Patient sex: M
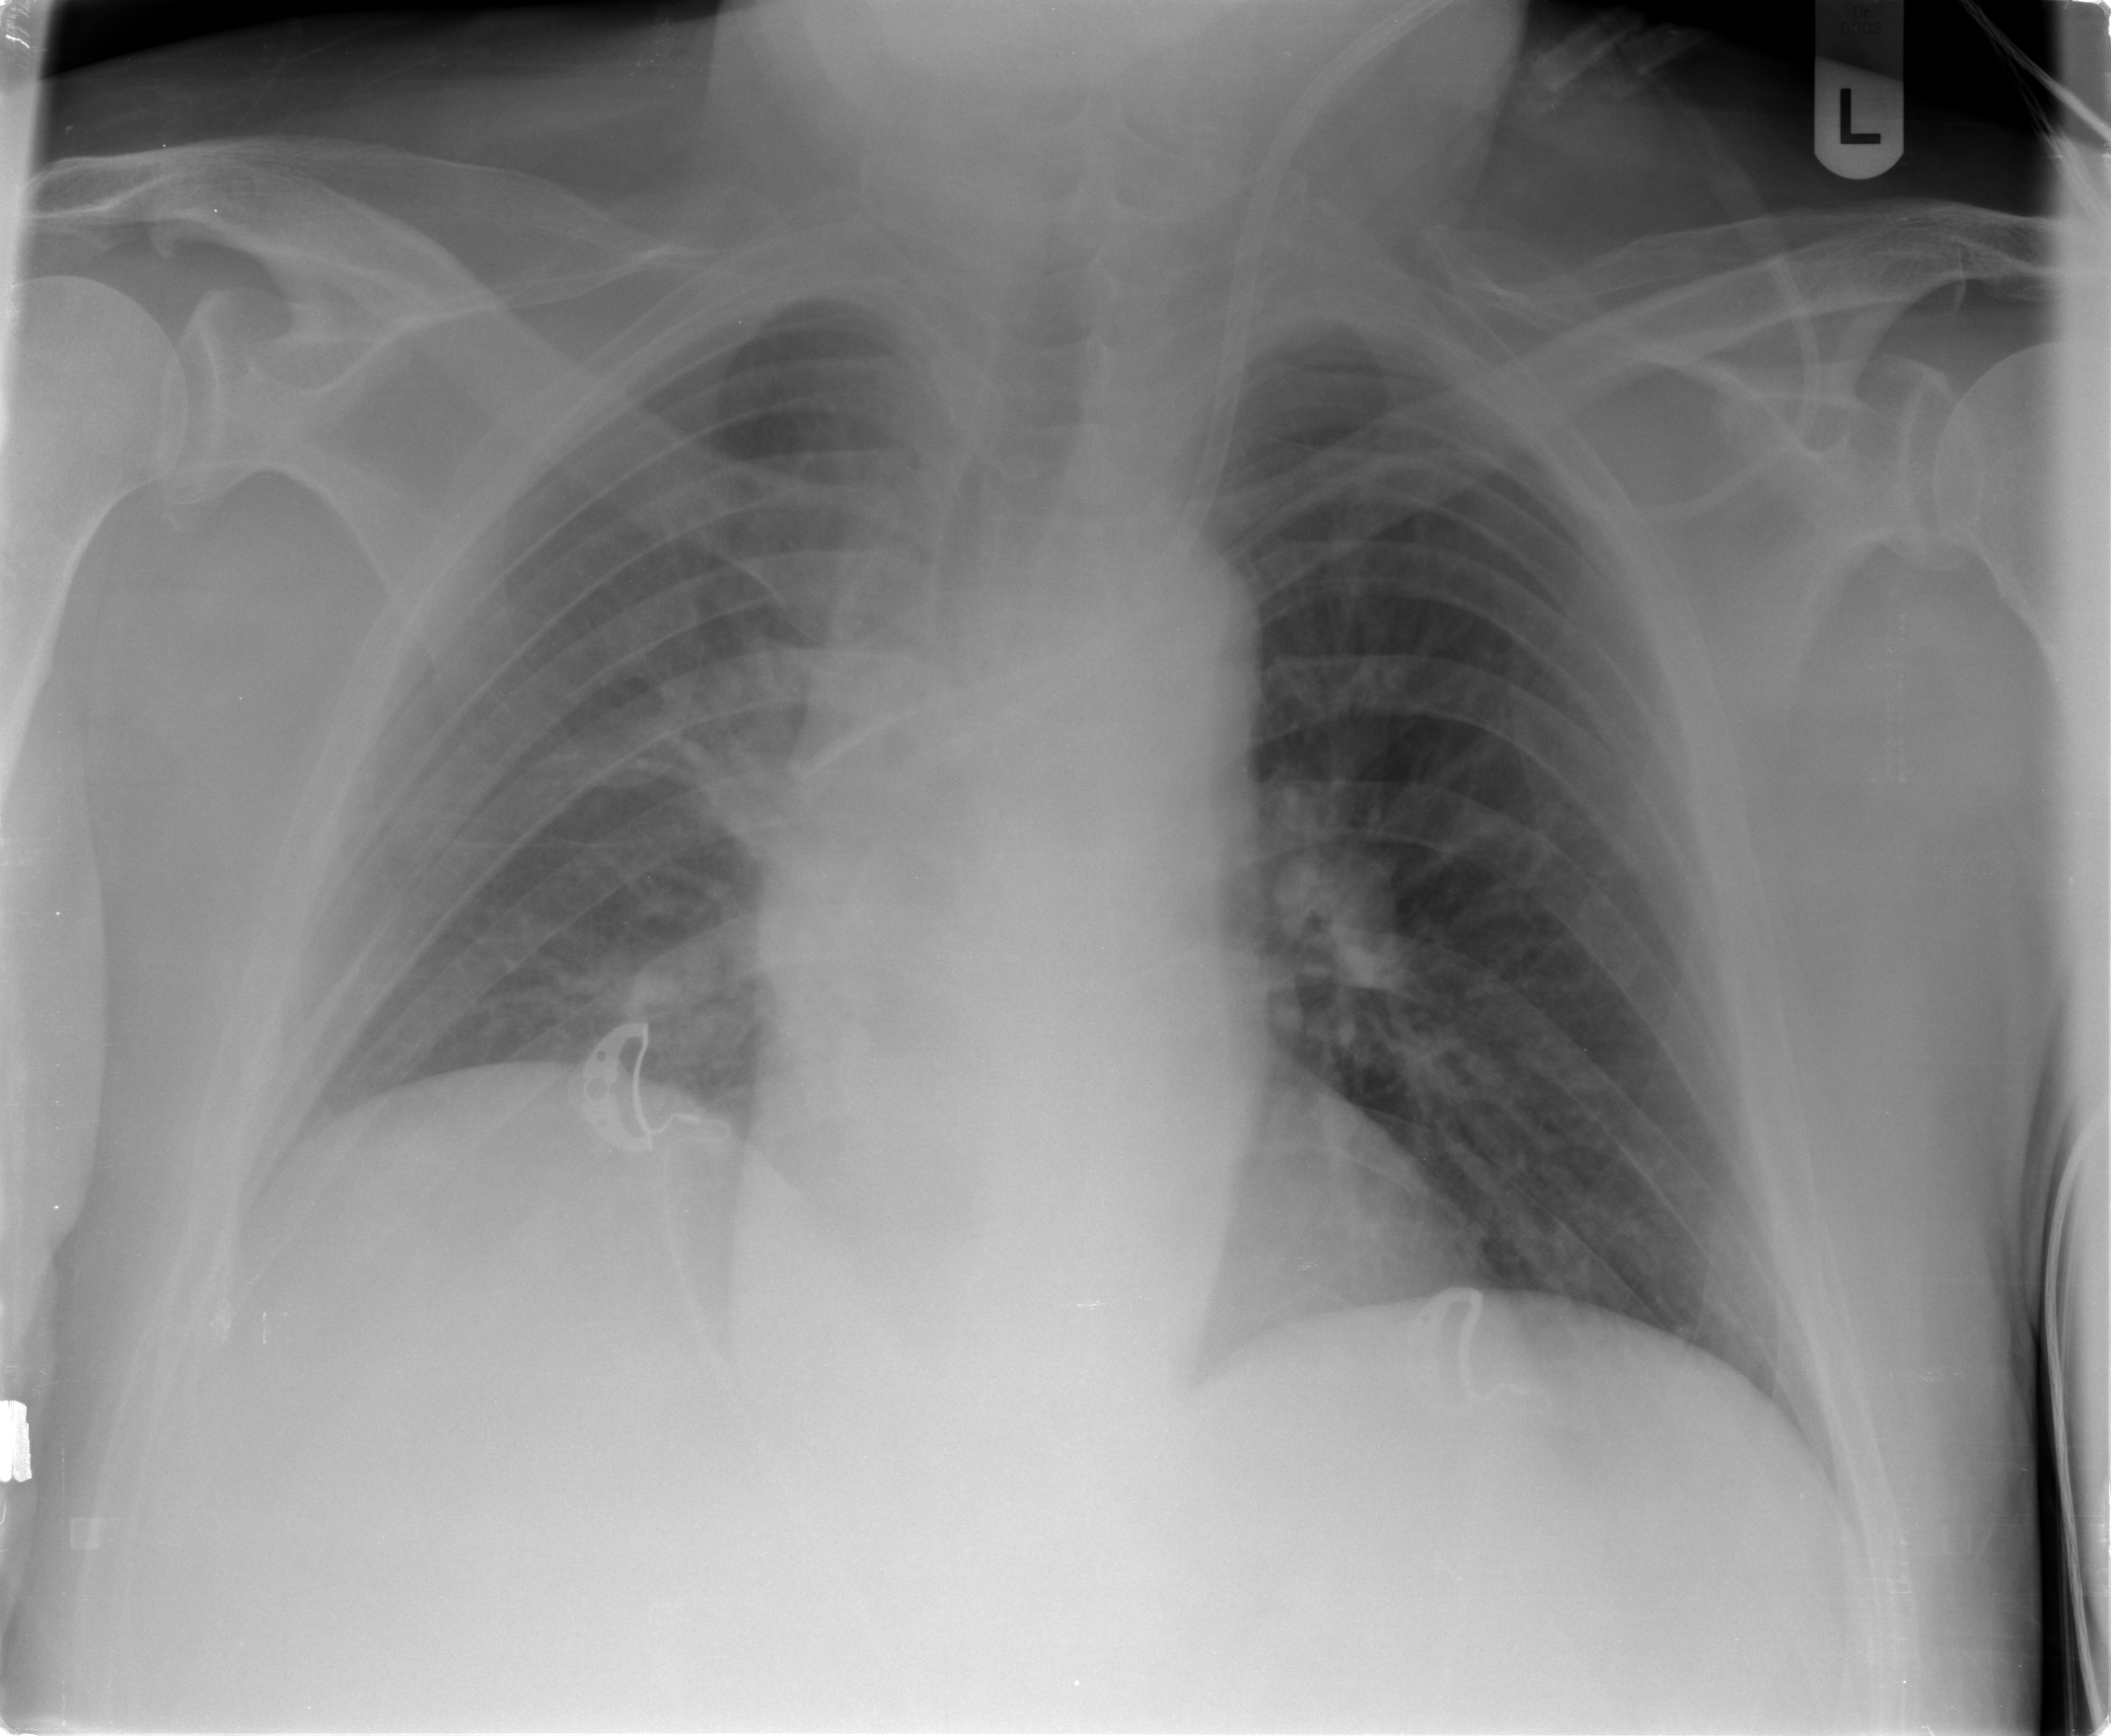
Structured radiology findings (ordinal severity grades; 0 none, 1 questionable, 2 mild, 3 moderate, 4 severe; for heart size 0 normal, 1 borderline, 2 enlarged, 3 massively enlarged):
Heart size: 0
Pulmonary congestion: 2
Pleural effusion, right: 2
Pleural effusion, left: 0
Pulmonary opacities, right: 2
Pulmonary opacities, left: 0
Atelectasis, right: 2
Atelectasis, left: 0